Question: I am trying to implement this responsive image gallery <URL>
The example however uses the entire viewport but I am using HTML5 boilerplate with bootstrap and my image gallery is only showing two columns which are spaced out instead of having the default 5 column display as the demo shows here <URL>
This is what I get with a 1200+ px width container

I have placed the entire gallery within a container class. But I am not sure what CSS properties I have to adjust to have the images fill the entire div.
How can i do this ?
I have created a jsfiddle but I can't seem to replicate the issue without including the entire project but hopefully someone finds this helpful and can demonstrate what is happening. <URL>
'''
<div class="grid-sizer"></div>
<div class="item">
<img src="http://placekitten.com/650/450" class="image">
<a class="overlay" href="#">
<h3 class="title">Some title</h3>
<div class="description">
<p>
Lorem ipsum dolor sit amet, <br>
consectetur adipisicing elit.
</p>
</div>
</a>
</div>
$(window).load( function() {
$('#container').masonry({
"itemSelector": ".item",
"columnWidth": ".grid-sizer",
});
});
'''
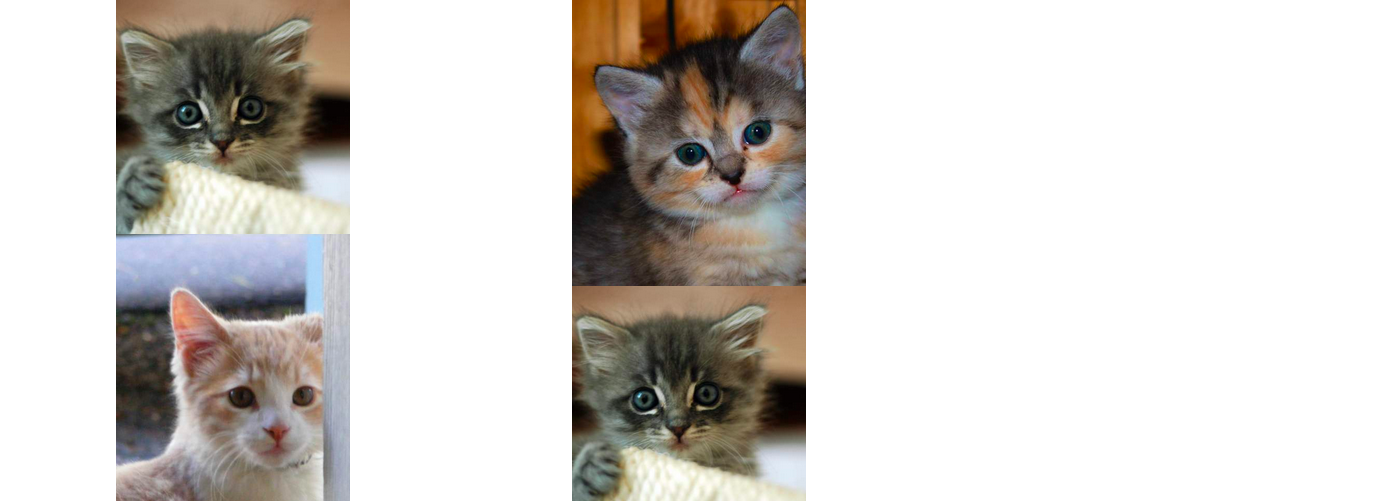
Answer: So the fiddle wasnt a whole lot of help but thanks for posting what code you could...
1. using class naming conventions that are defaults in CSS such as class="image" is a bad idea.
2. I couldnt do much with the fiddle... But i went to the demo and made this how i think you want.
Your going to want to add a wrapper div around all of the gallery
HTML
'''
<body>
<div class="galleryContainer">
//this is where all the code in the gallery goes including the container on the gallery because it is dynamically changed
</div>
</body>
'''
CSS
'''
.galleryContainer{
width: 50%; //or whatever you would like
height: 600px; //or whatever you would like
margin: 0 auto; //center the gallery horizontally
overflow: auto; //allows you to scroll the gallery when some pictures cant be displayed
}
'''
the previous code also allowed all re sizing and mobile compatibility to work fine. Hope this helped